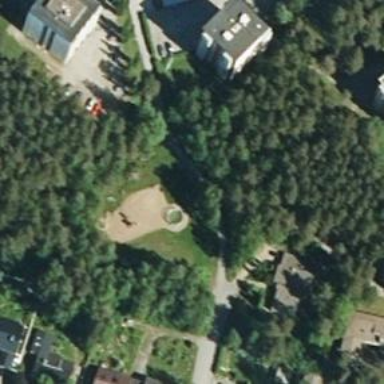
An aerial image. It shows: Playground with grass and sand surface.